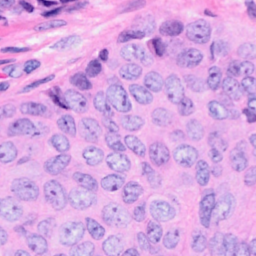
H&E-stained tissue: Breast